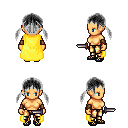
a pixel art fantasy rpg character, female body template, human, tanned skin, yellow cape, gold greaves, gray twin-tailed hairstyle, leather bracers, ghillies, dagger, four views (front, back, left, right), 2x2 character sprite sheet, small pixel art, hard edges, no anti-aliasing